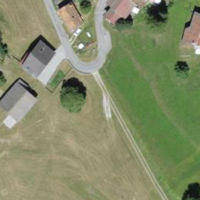
EUNIS habitat code: 24
Species observed at this site:
Allium carinatum
Rumex alpinus